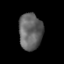
Tissue: prostate
Cell type: T cells
Senescence score: 0.3618
Nuclear area (px): 841
Mean DAPI intensity: 100.265